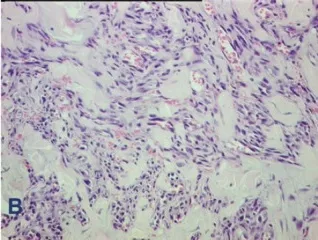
Histomorphology of specimen. B: Higher power shows tumour cells lining vascular channels. . X200.
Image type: pathology (h&e)